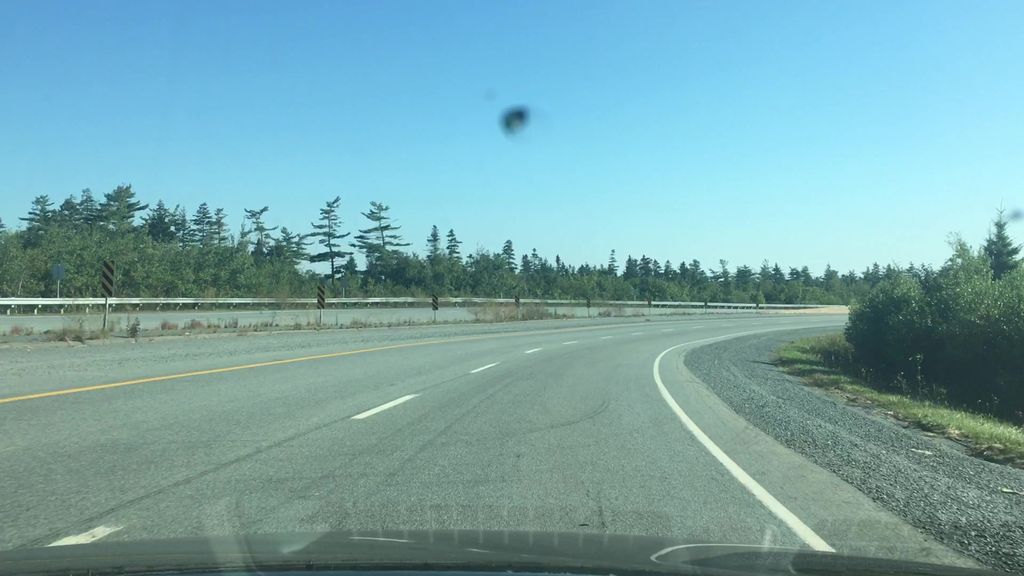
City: halifax